Question: I'm trying to make a simple Swing GUI for a console app, and usually use .NET so much of this is new to me and I'm trying to understand how it works.
I have the following horizontal setting for the Swing form:
'''
javax.swing.GroupLayout layout = new javax.swing.GroupLayout(getContentPane());
getContentPane().setLayout(layout);
layout.setHorizontalGroup(
layout.createParallelGroup(javax.swing.GroupLayout.Alignment.LEADING)
.addGroup(layout.createSequentialGroup()
.addContainerGap()
.addGroup(layout.createParallelGroup(javax.swing.GroupLayout.Alignment.LEADING)
.addGroup(layout.createSequentialGroup()
.addComponent(tempTextField, javax.swing.GroupLayout.PREFERRED_SIZE, javax.swing.GroupLayout.DEFAULT_SIZE, javax.swing.GroupLayout.PREFERRED_SIZE)
.addPreferredGap(javax.swing.LayoutStyle.ComponentPlacement.RELATED)
.addComponent(celsiusLabel))
.addGroup(layout.createSequentialGroup()
.addComponent(convertButton)
.addPreferredGap(javax.swing.LayoutStyle.ComponentPlacement.RELATED)
.addComponent(fahrenheitLabel)))
.addGroup(layout.createSequentialGroup()
.addComponent(importDDPathField)
.addPreferredGap(javax.swing.LayoutStyle.ComponentPlacement.RELATED)
.addComponent(importDDLabel))
.addContainerGap(javax.swing.GroupLayout.DEFAULT_SIZE, Short.MAX_VALUE))
);
'''
Then the following for the vertical layout:
'''
layout.linkSize(javax.swing.SwingConstants.HORIZONTAL, new java.awt.Component[] {convertButton, tempTextField, importDDPathField});
layout.setVerticalGroup(
layout.createParallelGroup(javax.swing.GroupLayout.Alignment.LEADING)
.addGroup(layout.createSequentialGroup()
.addContainerGap()
.addGroup(layout.createParallelGroup(javax.swing.GroupLayout.Alignment.BASELINE)
.addComponent(tempTextField, javax.swing.GroupLayout.PREFERRED_SIZE, javax.swing.GroupLayout.DEFAULT_SIZE, javax.swing.GroupLayout.PREFERRED_SIZE)
.addComponent(celsiusLabel))
.addPreferredGap(javax.swing.LayoutStyle.ComponentPlacement.RELATED)
.addGroup(layout.createParallelGroup(javax.swing.GroupLayout.Alignment.BASELINE)
.addComponent(convertButton)
.addComponent(fahrenheitLabel))
.addPreferredGap(javax.swing.LayoutStyle.ComponentPlacement.RELATED)
.addGroup(layout.createParallelGroup(javax.swing.GroupLayout.Alignment.BASELINE)
.addComponent(importDDPathField)
.addComponent(importDDLabel))
.addContainerGap(javax.swing.GroupLayout.DEFAULT_SIZE, Short.MAX_VALUE))
);
pack();
'''
I can't see why the form is adding the last group way off to the right, as shown below:

I added the third group in the same manner as the first two, but the positioning is being offset somehow, and I'm not sure how.
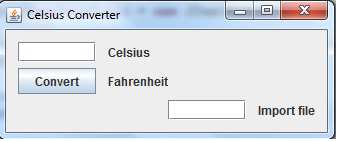
Answer: you might have an extra ')' after 'fahrenheitLabel' in the horizontal layout code. It looks like that's preventing the import-file widgets from being inside the same parallel group as your other widgets.